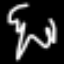
Label: squiggle